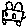
Label: cloud